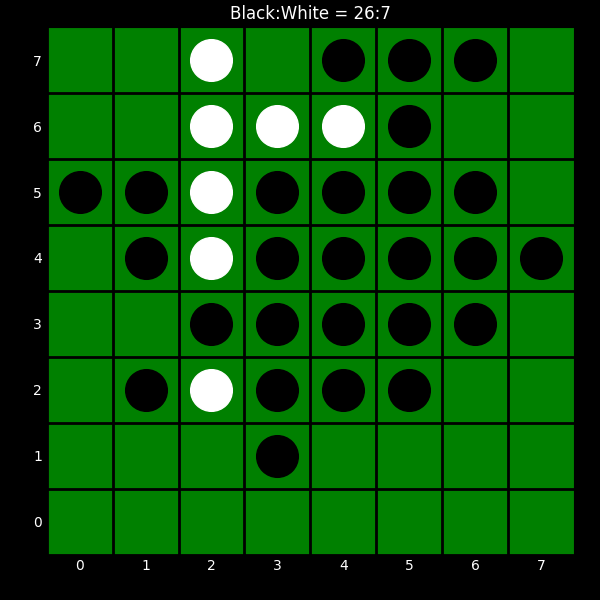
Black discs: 26
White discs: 7